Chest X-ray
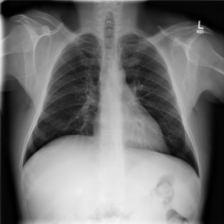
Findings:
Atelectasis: negative
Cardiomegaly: negative
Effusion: negative
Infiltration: negative
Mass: negative
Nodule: negative
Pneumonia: negative
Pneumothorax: negative
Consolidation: negative
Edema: negative
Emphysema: negative
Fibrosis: negative
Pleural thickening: negative
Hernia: negative